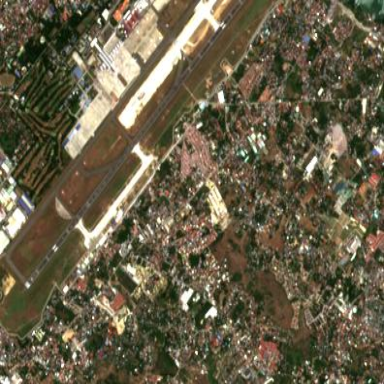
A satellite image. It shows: Runway in airport area.